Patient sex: M
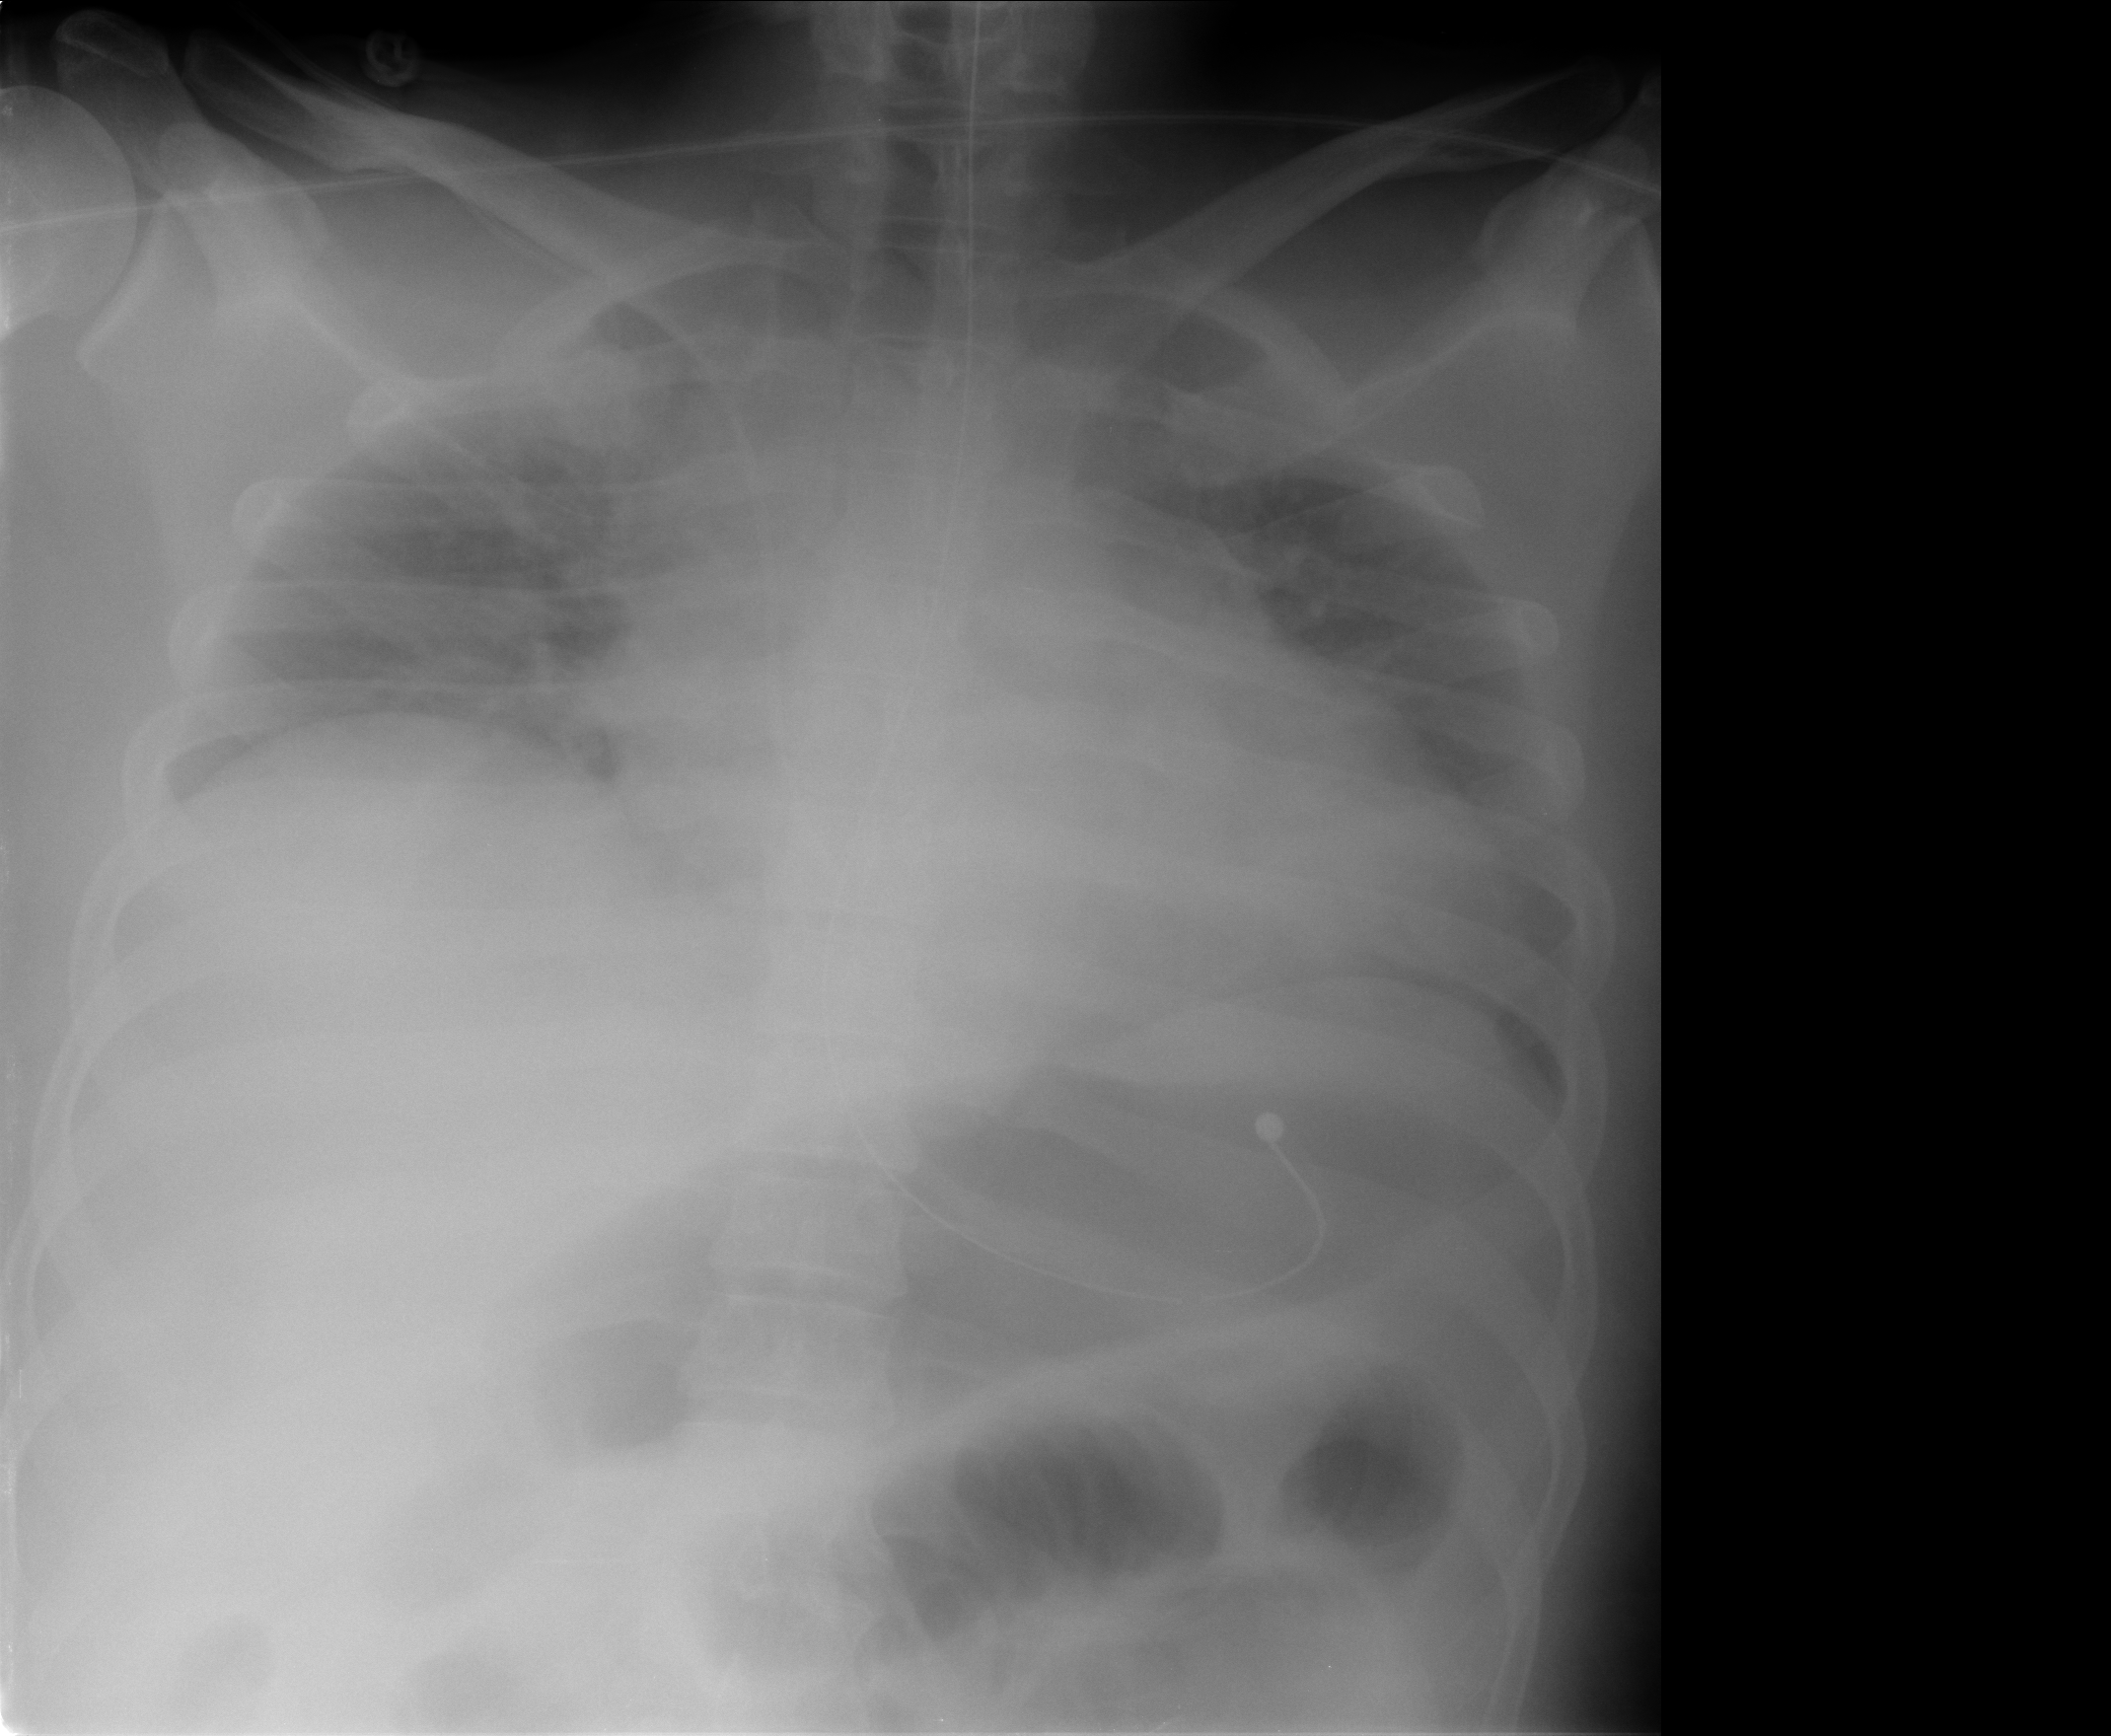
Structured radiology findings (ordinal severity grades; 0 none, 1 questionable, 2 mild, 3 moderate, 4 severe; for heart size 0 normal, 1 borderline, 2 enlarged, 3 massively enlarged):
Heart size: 2
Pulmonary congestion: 2
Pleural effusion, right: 1
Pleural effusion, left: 1
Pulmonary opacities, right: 0
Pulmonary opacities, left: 0
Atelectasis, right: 0
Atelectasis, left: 0